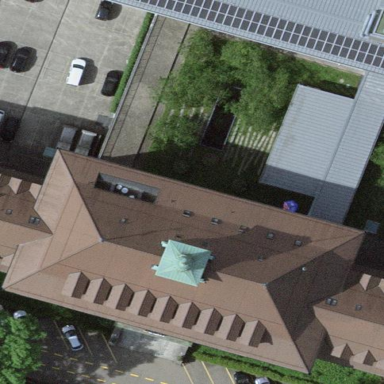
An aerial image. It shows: Office building.